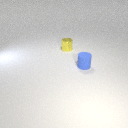
small blue rubber cylinder to the right of small yellow metal cylinder